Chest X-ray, AP view. Patient: 45 years old, sex F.
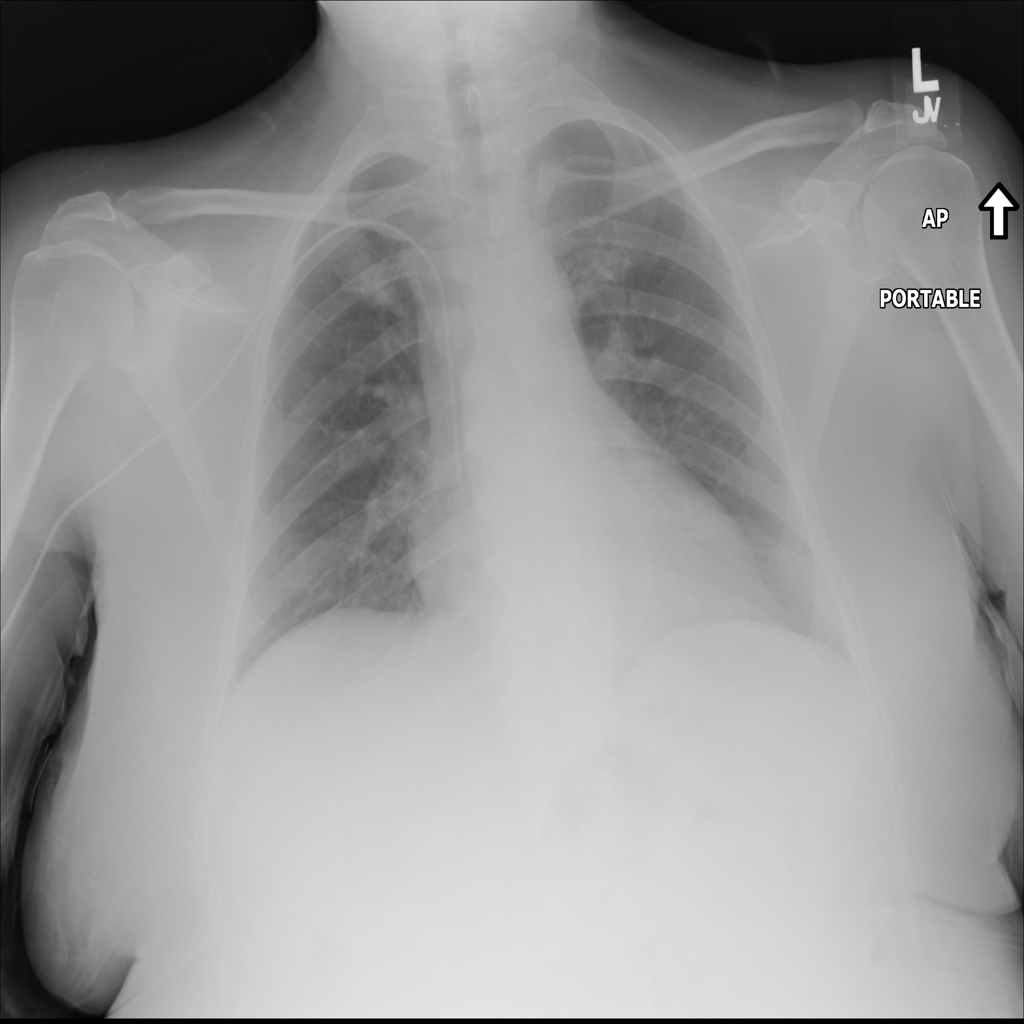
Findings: No Finding